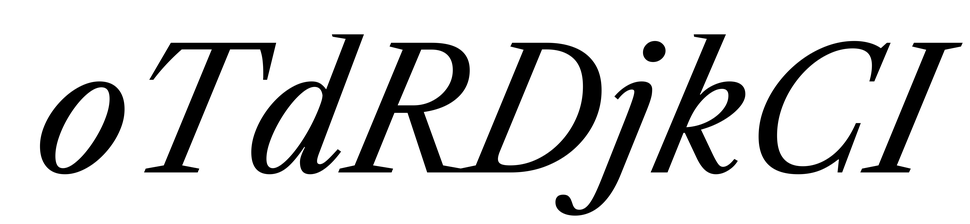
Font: LibreCaslonText-Italic_Italic